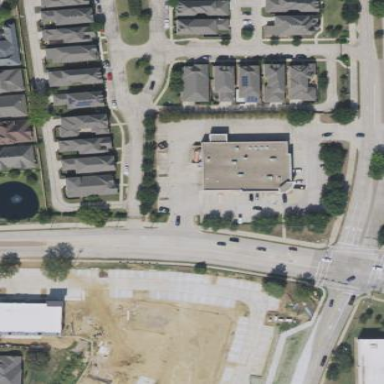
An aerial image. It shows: Retail area.